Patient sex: F
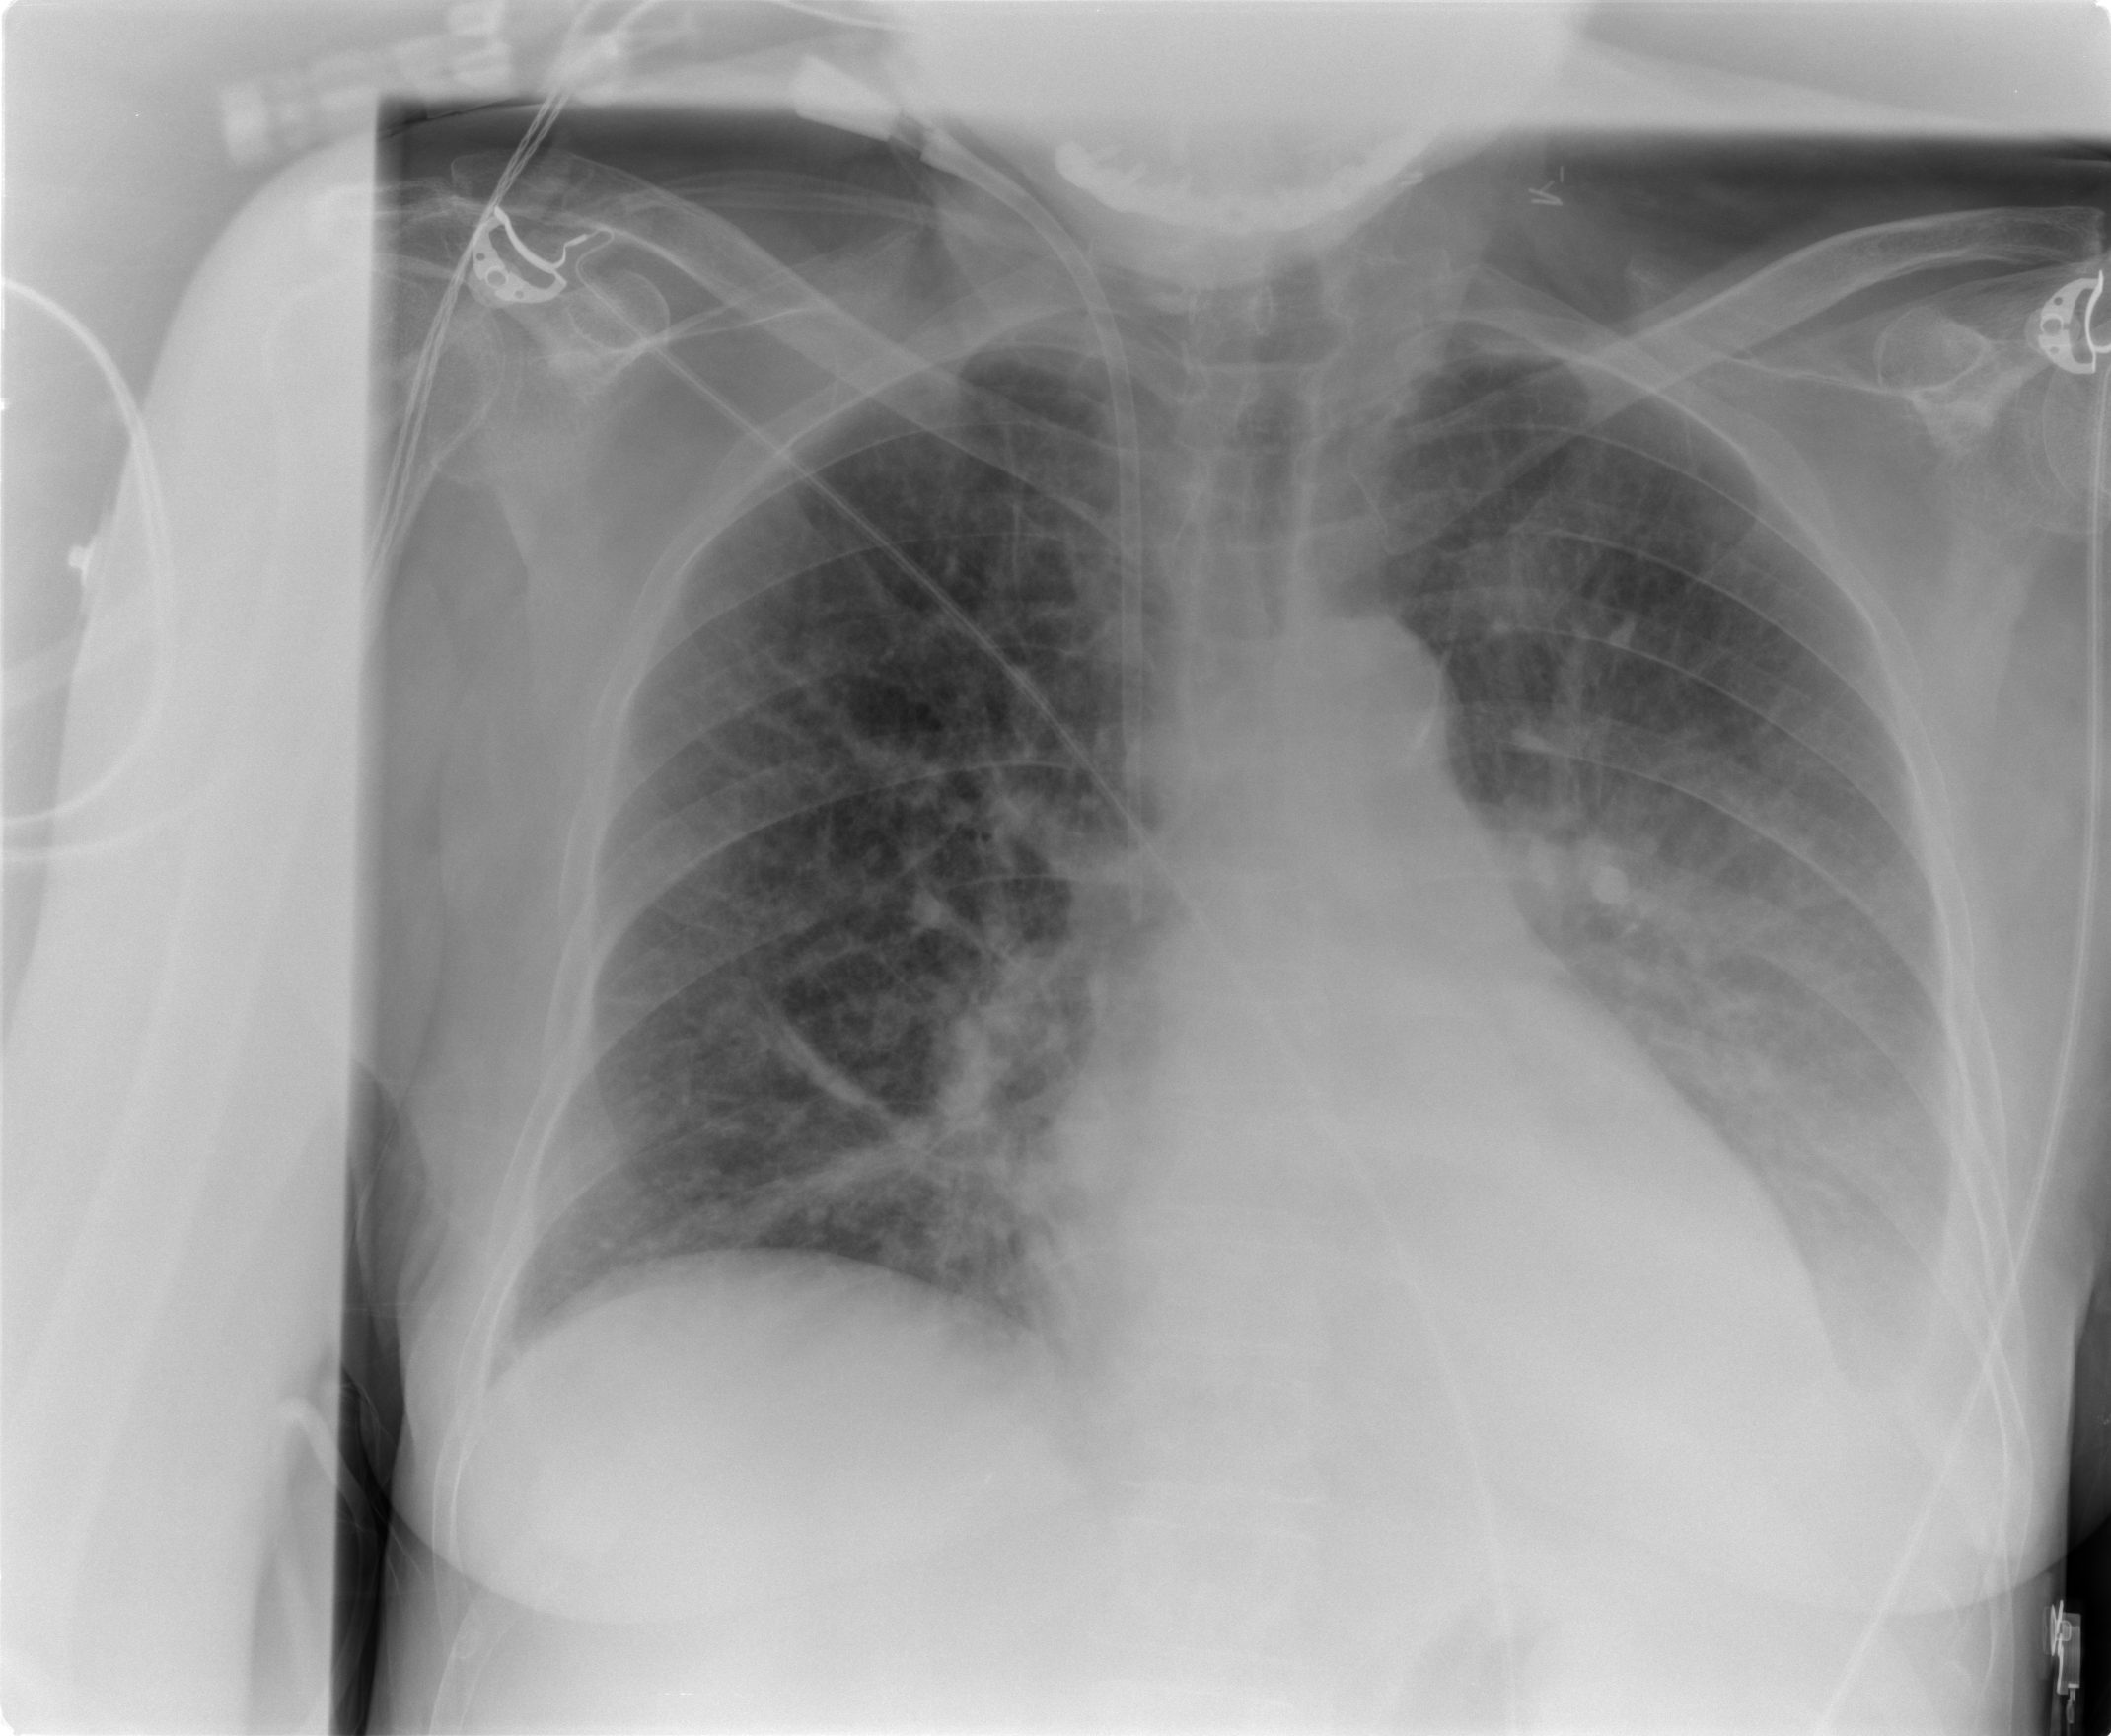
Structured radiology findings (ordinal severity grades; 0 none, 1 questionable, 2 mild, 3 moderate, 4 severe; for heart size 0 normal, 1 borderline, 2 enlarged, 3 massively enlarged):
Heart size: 0
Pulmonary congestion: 2
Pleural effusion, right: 0
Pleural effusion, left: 2
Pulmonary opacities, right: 1
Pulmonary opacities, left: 2
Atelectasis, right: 0
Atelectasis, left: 2